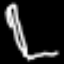
Label: pencil